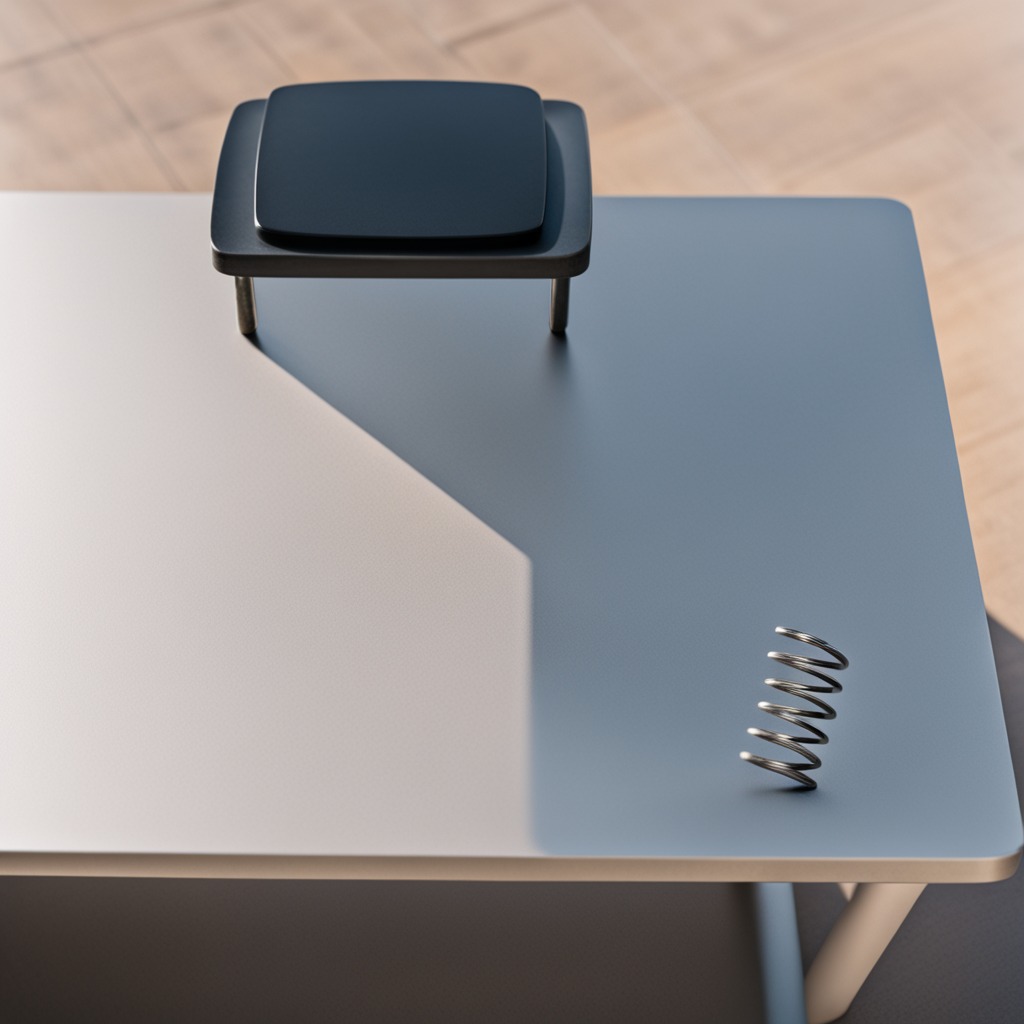
A coiled metal spring is lying on the table.